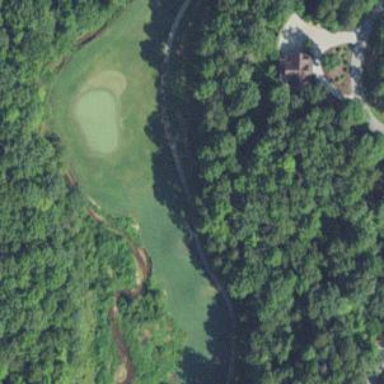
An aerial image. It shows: Pathway for golfing.